Question:
I am working on temperature data of 4 years.After differencing, I applied ADF test. what is the meaning of that warning??
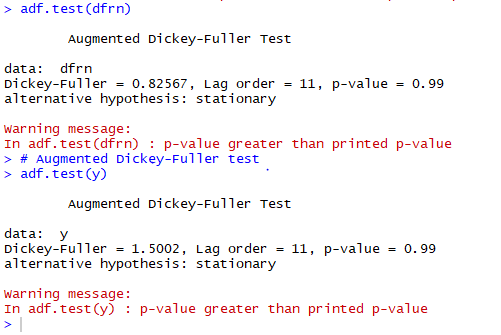
Answer: The documentation in 'help("adf.test")' says this:
> The p-values are interpolated from Table 4.2, p. 103 of Banerjee et
al. (1993). If the computed statistic is outside the table of critical
values, then a warning message is generated.
The highest value in that table is p = 0.99. You get the warning, because for your data the p-value is larger. Usually, the information p > 0.99 should be sufficient for all practical purposes.